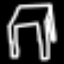
Label: chair